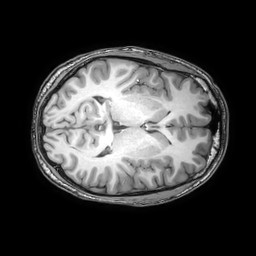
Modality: T1w
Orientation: axial
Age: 26
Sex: male
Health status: healthy
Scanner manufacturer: philips
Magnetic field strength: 3 T
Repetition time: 0.0079 s
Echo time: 0.0035 s